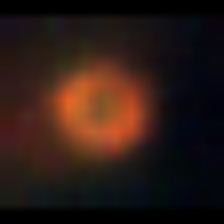
Taxon: NanoPlankton
Group: Other